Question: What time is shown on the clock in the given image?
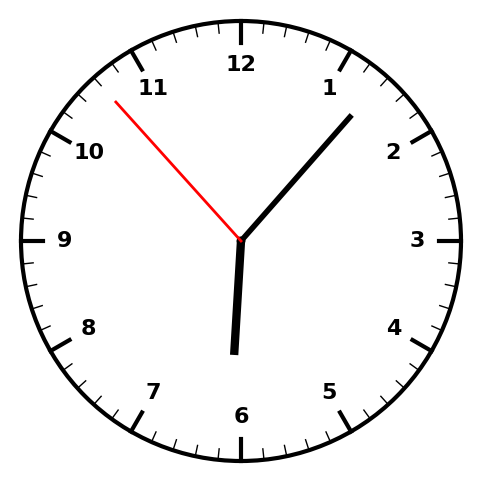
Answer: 06:06:53